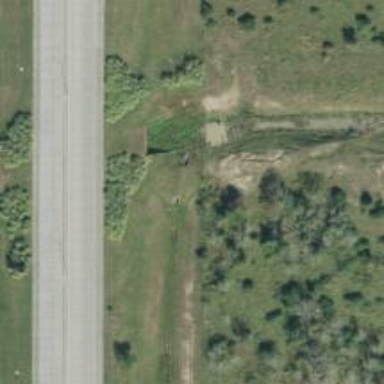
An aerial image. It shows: Culvert tunnel.